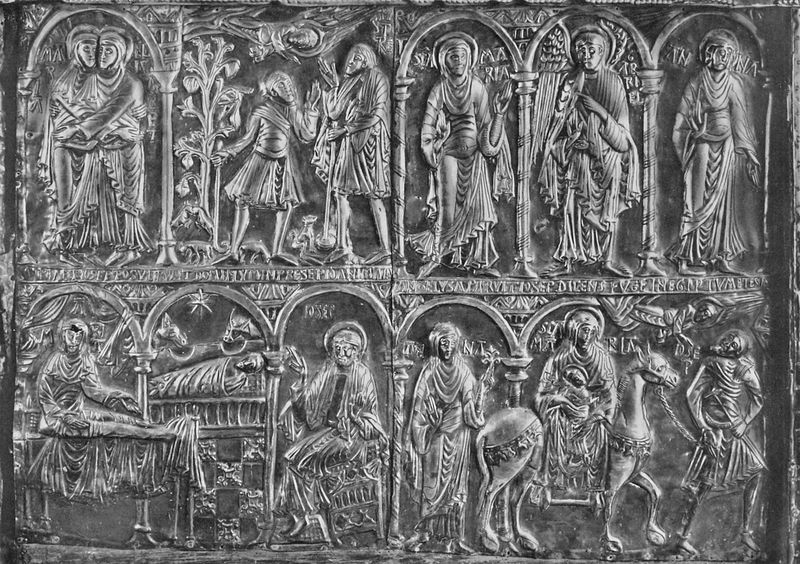
Titel: Arca Santa aus Oviedo
Institution: Oviedo, Camera Santa (Kathedrale)
Schlagwörter: baum, flügel, mann, weiß, frauen, menschen, frau, grau, männer, säulen, schleier, schachbrett, bibel, silber, kind, paar, pflanze, esel, pferd, engel, reiten, relief, schrift, bogen, figuren, metall, flucht, bögen, umarmen, arkade, truhe, stern, buchstaben, tore, christus, jesus, mittelalter, erscheinung, elisabeth, fresko, maria, ochse, erzengel, schrein, reliquie, joseph, geburt, krippe, ägypten, lager, weihnachten, gabriel, fauen, goldschmiedearbeit, lama, bethlehem, umschlingen, oseph, marian, weihnachtne